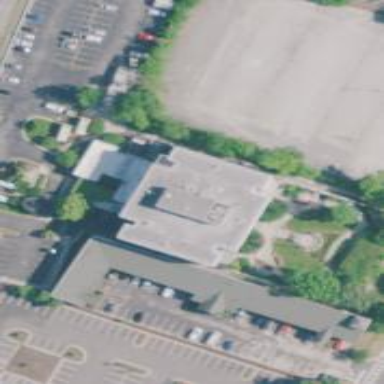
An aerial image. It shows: Nursing home.